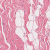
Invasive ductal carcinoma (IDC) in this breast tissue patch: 0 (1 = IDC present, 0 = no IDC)